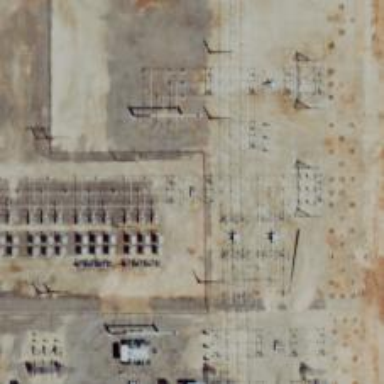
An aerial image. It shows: Switch for power supply.